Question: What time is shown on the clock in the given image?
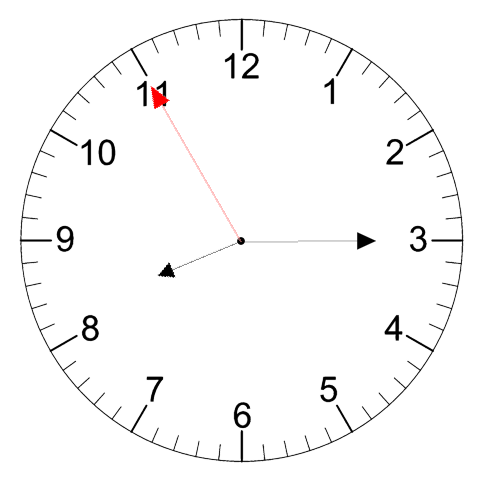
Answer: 08:14:55